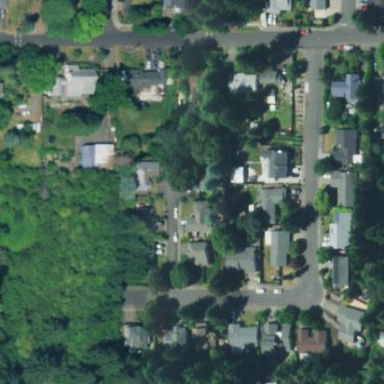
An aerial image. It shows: Residential area consisting of single-family homes.